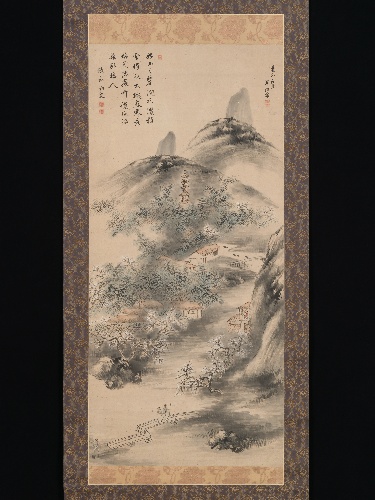
Artist: Okada Hankō
Artist bio: Japanese, 1782–1846
Date: 1843
Object type: Hanging scroll
Classification: Paintings
Medium: Hanging scroll; ink and color on paper
Culture: Japan
Period: Edo period (1615–1868)
Dimensions: Image: 50 3/8 × 23 1/8 in. (128 × 58.8 cm)
Overall with mounting: 87 3/16 × 29 5/16 in. (221.5 × 74.5 cm)
Overall with knobs: 87 3/16 × 31 13/16 in. (221.5 × 80.8 cm)
Department: Asian Art
Credit line: Mary Griggs Burke Collection, Gift of the Mary and Jackson Burke Foundation, 2015
Accession year: 2015
Repository: Metropolitan Museum of Art, New York, NY
Tags: Landscapes|Mountains|Bamboo